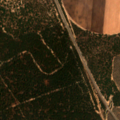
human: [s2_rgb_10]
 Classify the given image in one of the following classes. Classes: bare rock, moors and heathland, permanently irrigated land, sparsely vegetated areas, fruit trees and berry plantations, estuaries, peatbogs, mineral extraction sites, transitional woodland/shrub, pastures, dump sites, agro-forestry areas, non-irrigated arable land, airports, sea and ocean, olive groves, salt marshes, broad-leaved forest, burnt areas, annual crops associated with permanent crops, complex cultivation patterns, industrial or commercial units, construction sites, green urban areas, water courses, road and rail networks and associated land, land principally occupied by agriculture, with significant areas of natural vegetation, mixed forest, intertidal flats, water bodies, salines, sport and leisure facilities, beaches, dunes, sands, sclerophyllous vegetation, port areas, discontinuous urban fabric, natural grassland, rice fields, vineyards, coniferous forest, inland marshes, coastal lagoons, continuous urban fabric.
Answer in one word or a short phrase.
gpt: permanently irrigated land, broad-leaved forest, coniferous forest, transitional woodland/shrub